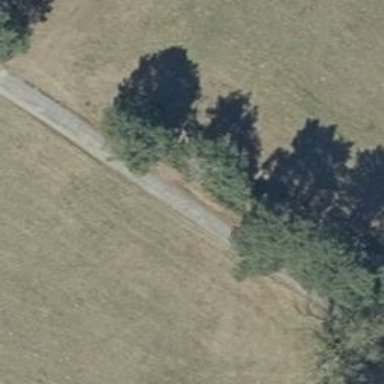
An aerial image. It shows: Row of deciduous broadleaved trees.